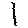
Label: zigzag